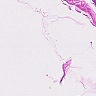
Metastatic tissue present: no